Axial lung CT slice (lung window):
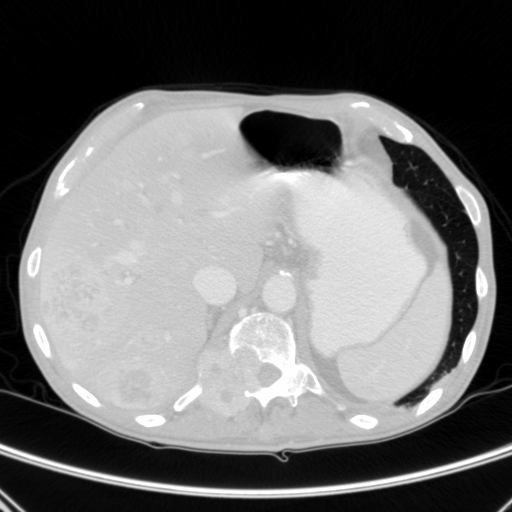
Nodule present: no